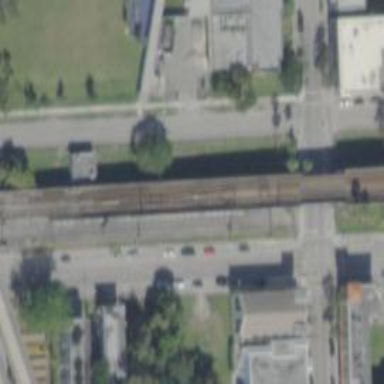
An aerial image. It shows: Rail line running along electrified embankment.